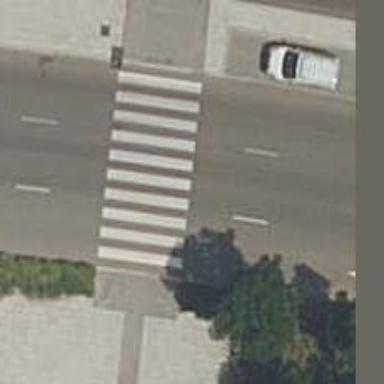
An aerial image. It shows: Uncontrolled road crossing.